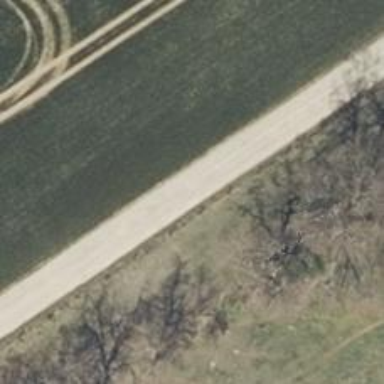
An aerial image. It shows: Gravel track with Grade 3 quality.